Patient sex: M
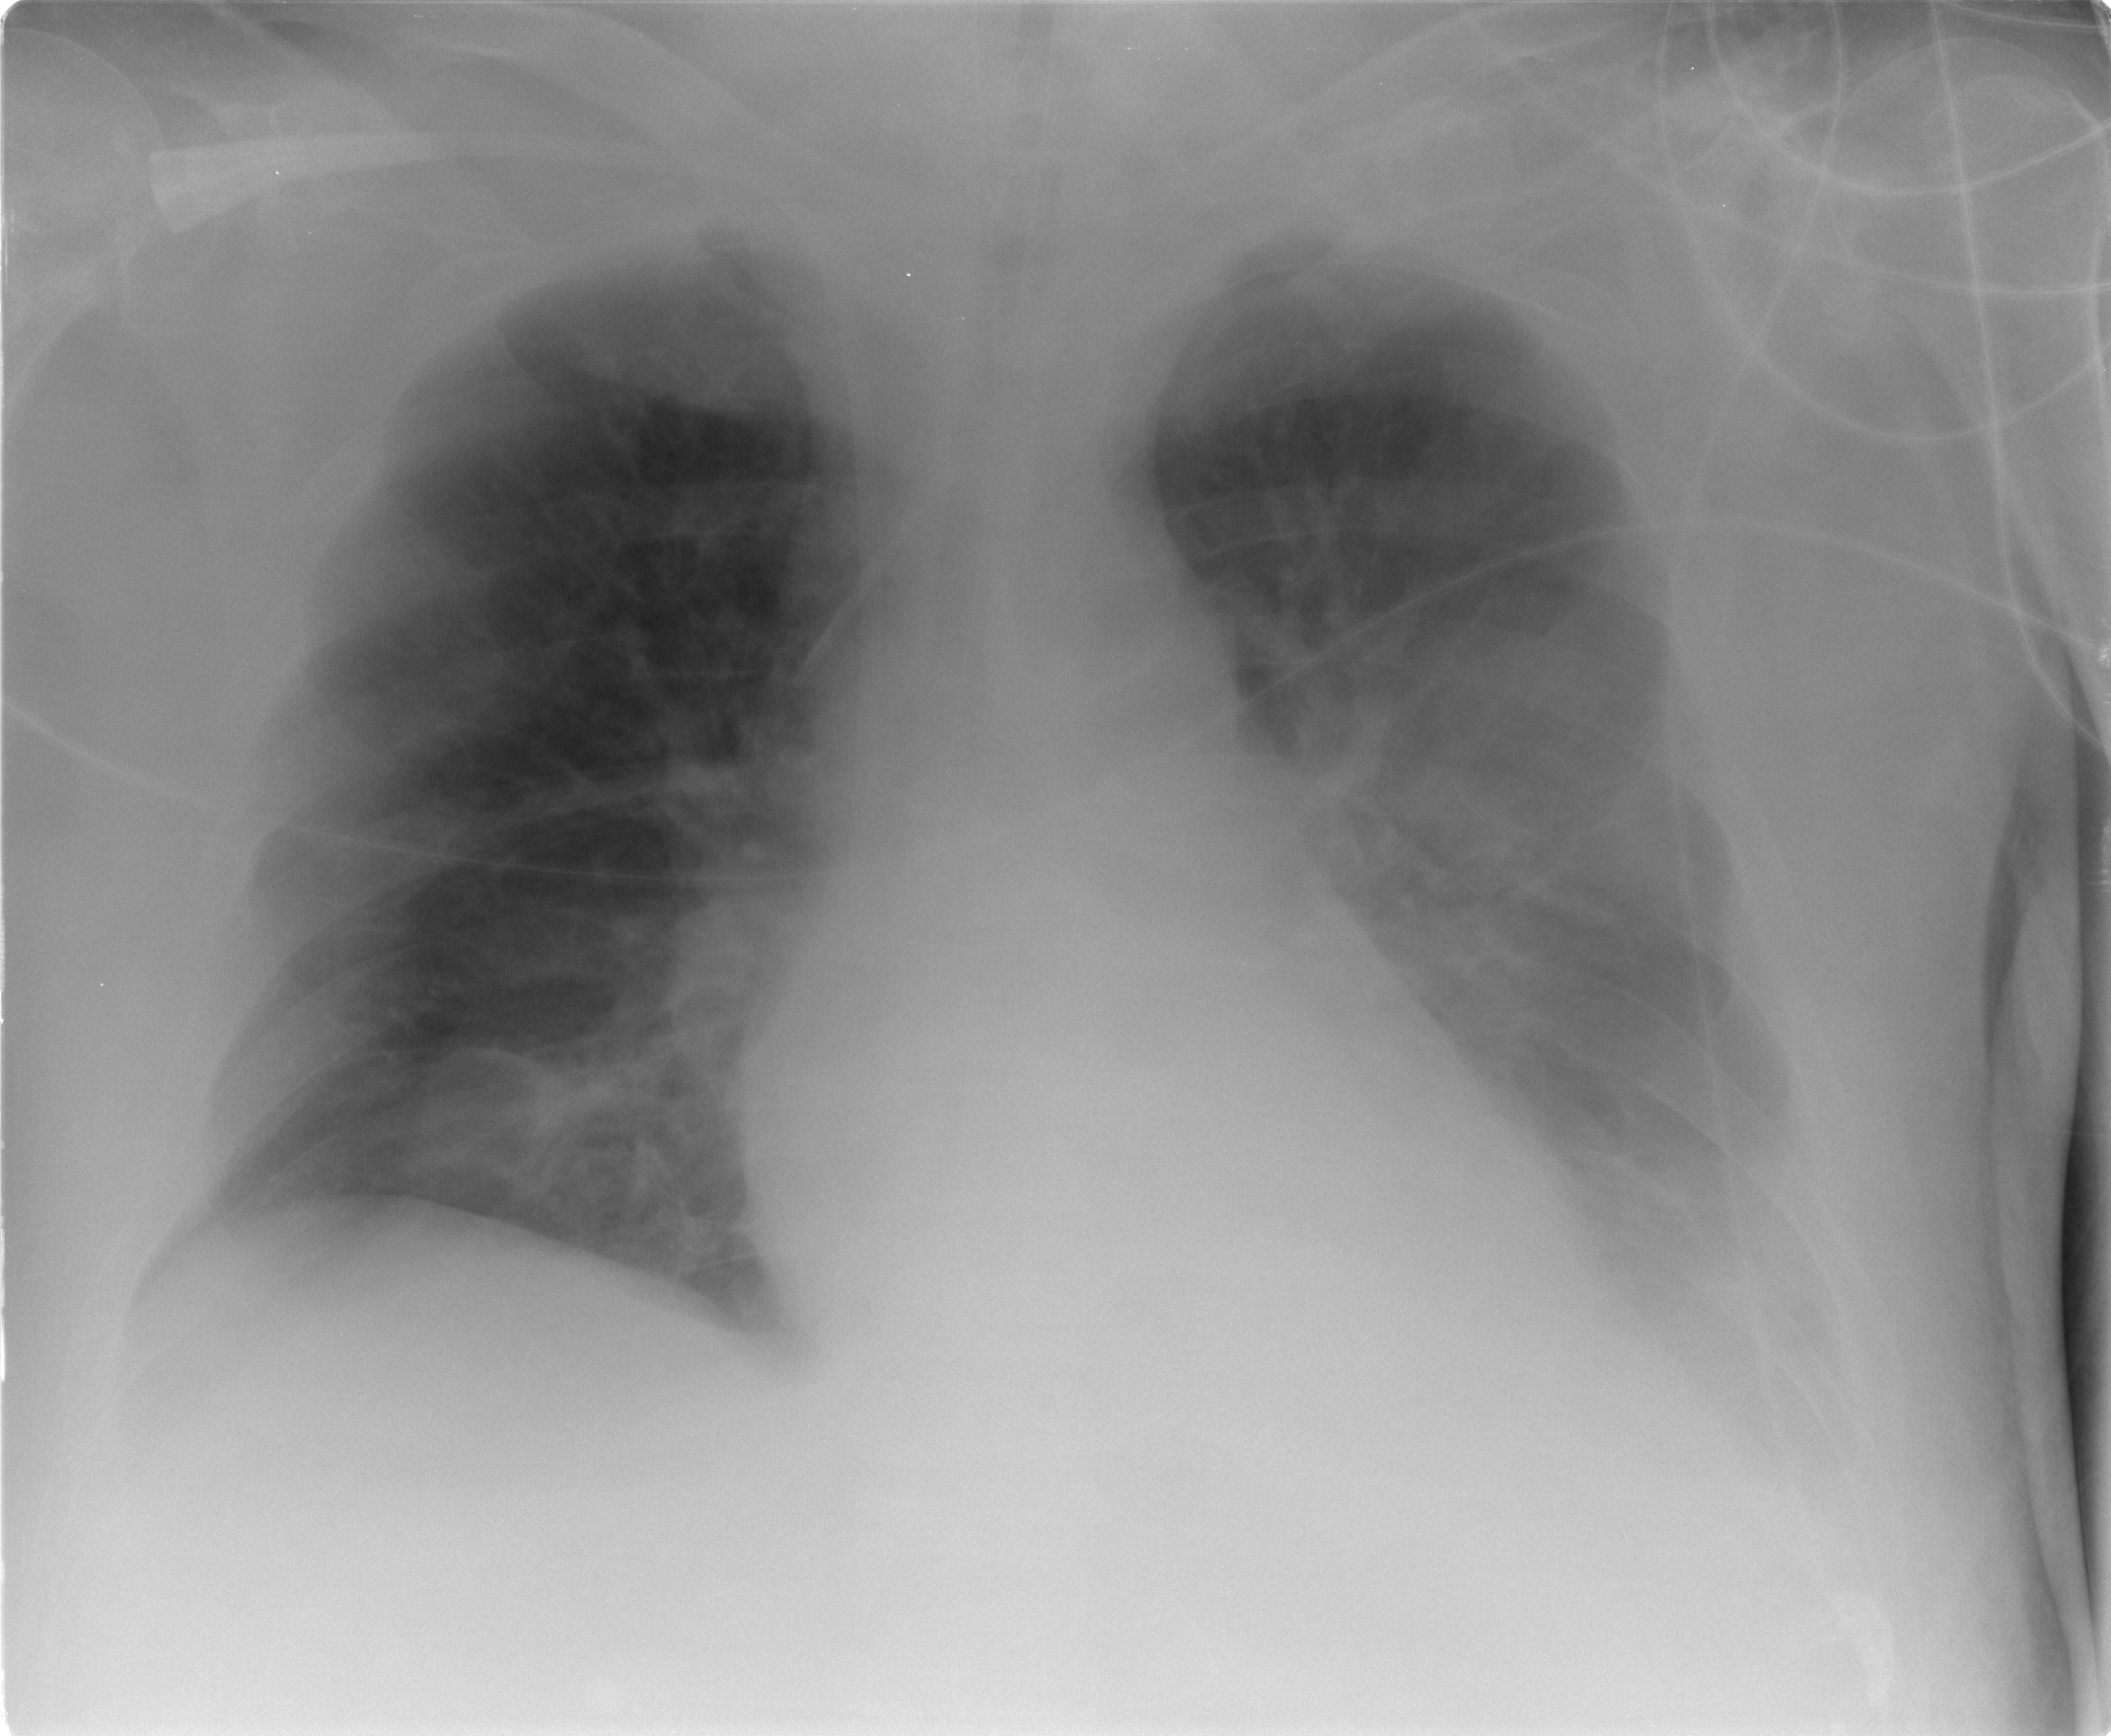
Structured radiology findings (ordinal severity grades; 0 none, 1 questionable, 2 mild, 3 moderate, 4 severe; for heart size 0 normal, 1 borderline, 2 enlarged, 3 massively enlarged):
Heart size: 0
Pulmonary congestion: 3
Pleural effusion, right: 1
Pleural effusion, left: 3
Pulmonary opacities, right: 2
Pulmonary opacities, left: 2
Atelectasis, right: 2
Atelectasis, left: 2